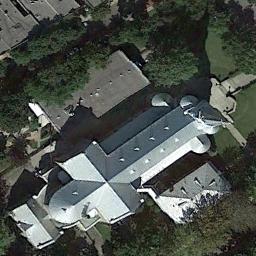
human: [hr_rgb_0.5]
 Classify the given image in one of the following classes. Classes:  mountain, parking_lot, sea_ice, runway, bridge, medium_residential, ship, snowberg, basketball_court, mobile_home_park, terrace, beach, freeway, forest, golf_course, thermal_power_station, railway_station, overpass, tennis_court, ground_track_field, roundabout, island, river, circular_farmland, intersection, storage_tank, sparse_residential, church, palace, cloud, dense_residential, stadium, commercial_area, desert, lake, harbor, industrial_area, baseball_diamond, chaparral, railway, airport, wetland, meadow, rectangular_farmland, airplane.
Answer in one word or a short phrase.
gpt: church